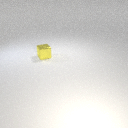
small yellow metal cube